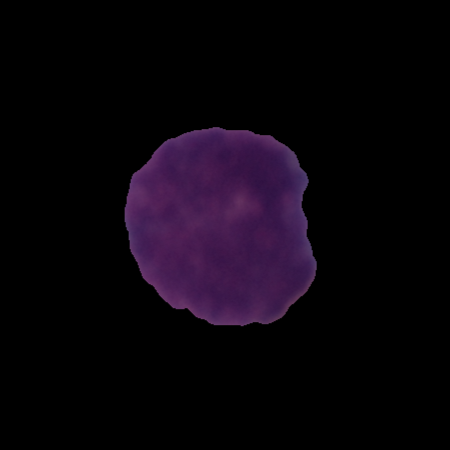
Label: cancer